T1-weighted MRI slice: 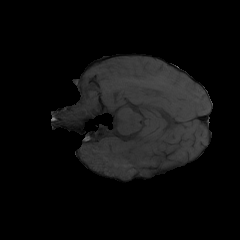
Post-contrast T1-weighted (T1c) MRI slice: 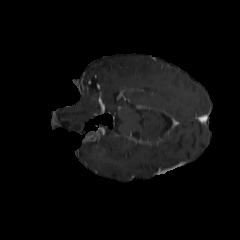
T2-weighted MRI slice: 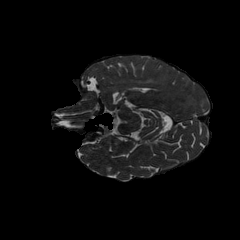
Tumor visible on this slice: no